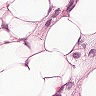
Metastatic tissue present: yes